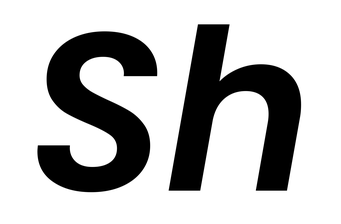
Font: Poppins-SemiBoldItalic